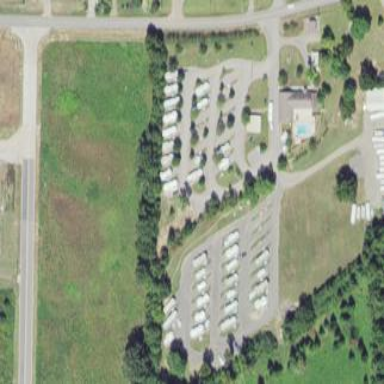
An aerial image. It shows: Caravan site with sanitary dump station available.